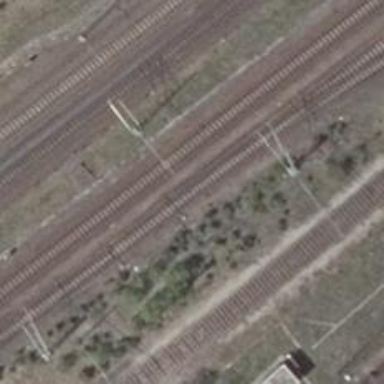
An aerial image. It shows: Railway switch.